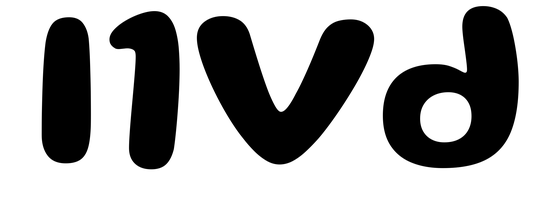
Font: Gluten_SemiBold